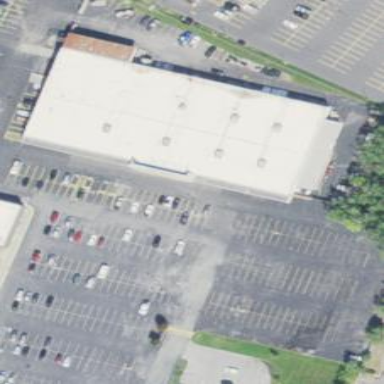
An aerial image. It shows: Retail building housing hardware shop.